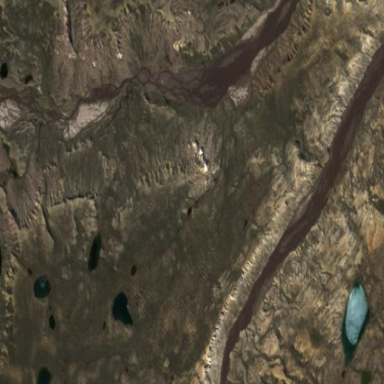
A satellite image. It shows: Natural landform known as tundra polygon.